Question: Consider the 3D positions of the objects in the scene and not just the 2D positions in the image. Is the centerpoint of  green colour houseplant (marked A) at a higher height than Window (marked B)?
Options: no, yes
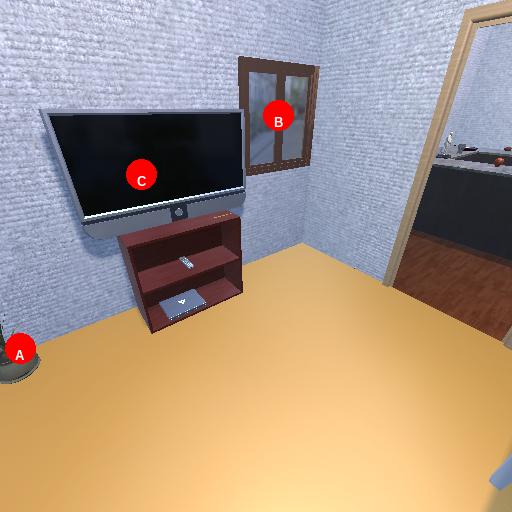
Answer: no